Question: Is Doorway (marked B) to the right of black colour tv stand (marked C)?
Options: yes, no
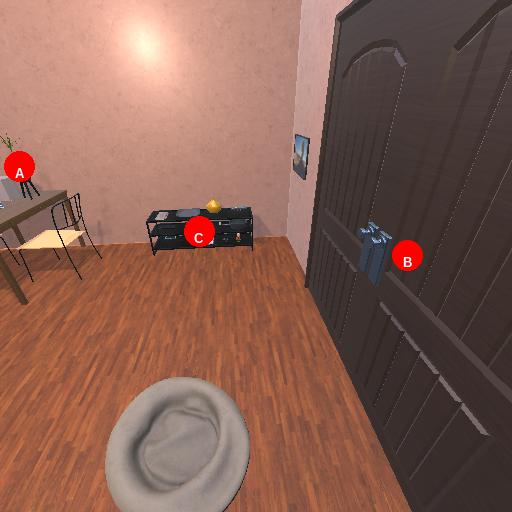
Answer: yes